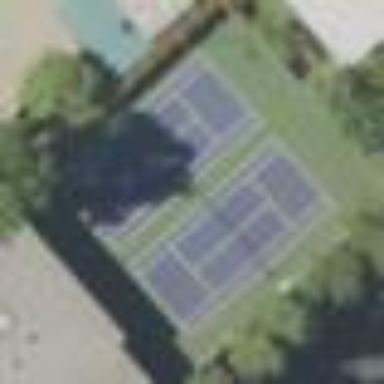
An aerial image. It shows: Tennis court on pitch.